Question: So I'm a total newbie trying to solve this exercise where I have to find all the dishes that are marked as but contain in their ingredients.
This is what I've tried (this is where I inner join 3 tables to find the ingredients):
'''
SELECT Name
FROM Dishes
INNER JOIN DishesIngredients ON DishesIngredients.DishId = s.Id
INNER JOIN Ingredients ON DishesIngredients.IngredientID = Ingredients.ID
'''
this is where I can't seem to be able to join the subquery to identify the Vegetarian tag:
'''
WHERE Ingredients.Name = 'Turkey meat' =
(SELECT Name
FROM Tags
INNER JOIN DishesTags ON DishesTags.TagID = Tags.ID
INNER JOIN Dishes ON DishesTags.DishID = Dishes.ID)
'''
The diagram of the database is here for reference:

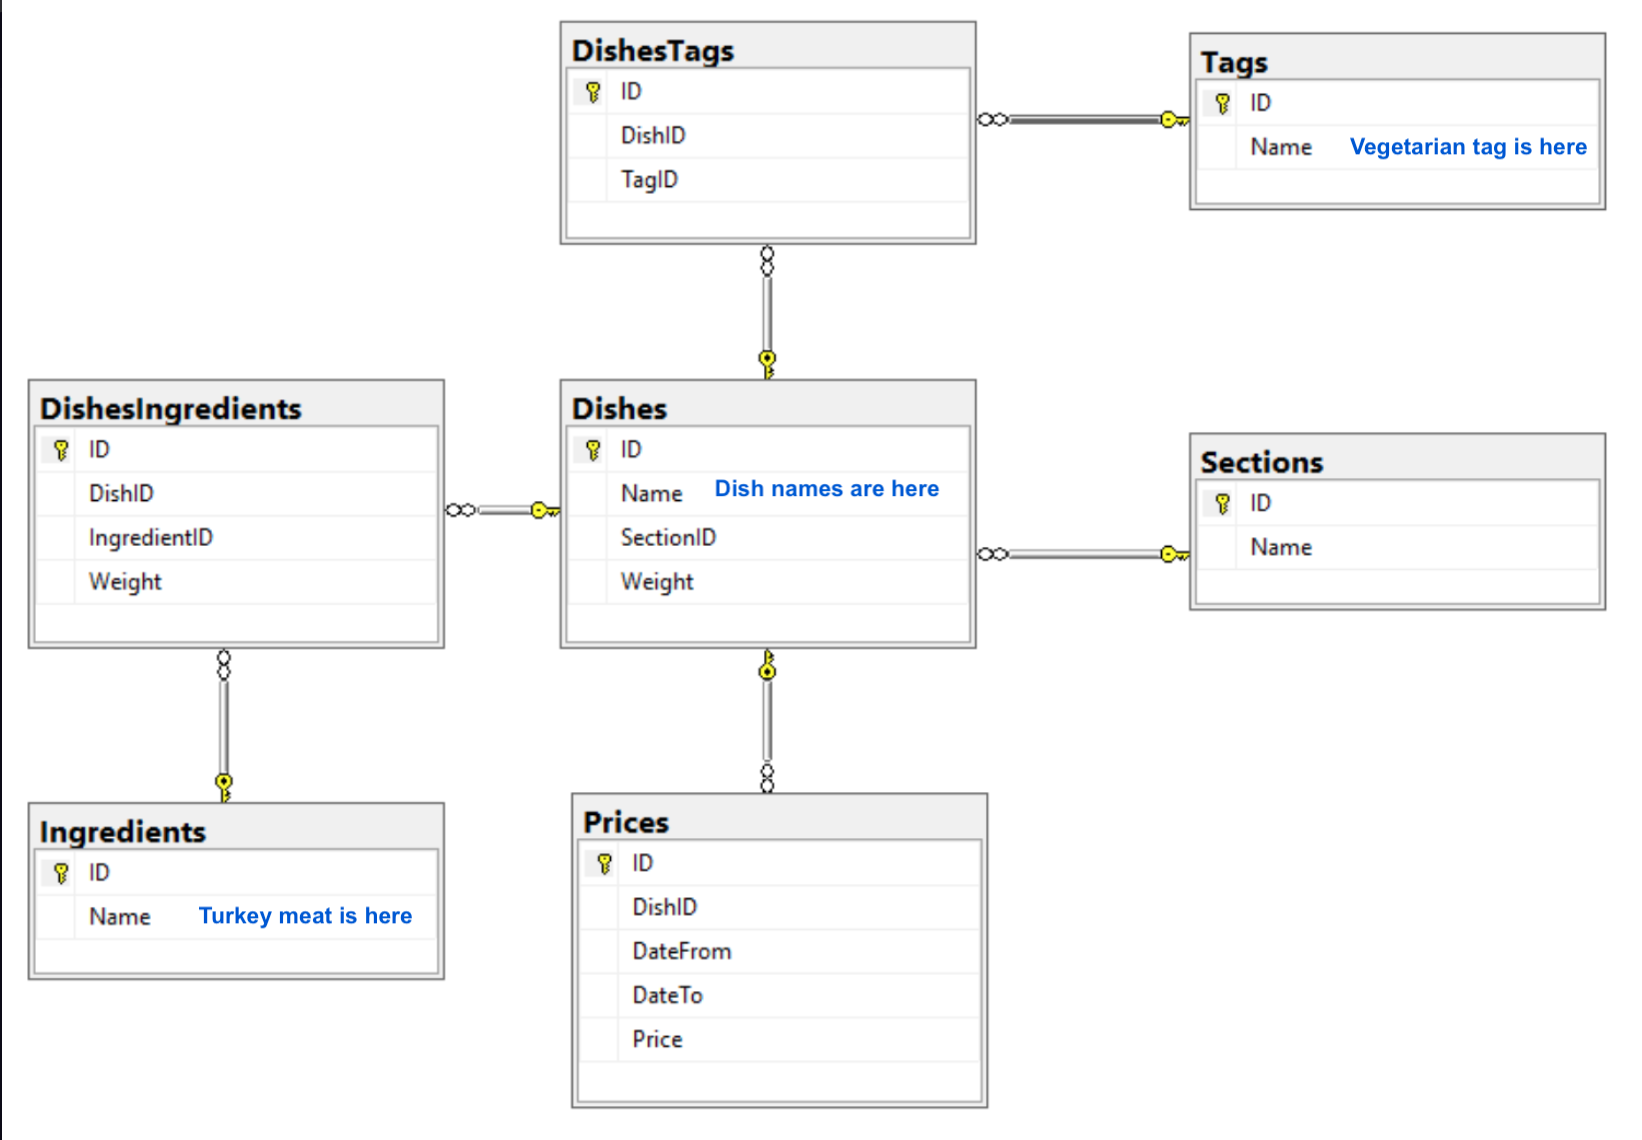
Answer: Let first find out how many dishes have Turkey meat as ingredient.
You have:
'''
SELECT D.ID
FROM
Dishes D
JOIN DishIngredients DI ON D.ID = DI.DishID
JOIN Ingredients I ON DI.IngredientID = I.ID
WHERE I.Name LIKE 'Turkey meat'
'''
Then get all dishes with tag 'Vegetarian'.
'''
SELECT D.ID
FROM
Dishes D
JOIN DishIngredients DI ON D.ID = DI.DishID
JOIN Ingredients I ON DI.IngredientID = I.ID
JOIN DishesTags DT on D.ID = DT.DishID
JOIN Tags T ON DT.TagID = T.ID
WHERE I.Name LIKE 'Turkey meat'
AND T.Name = 'Vegetarian'
'''